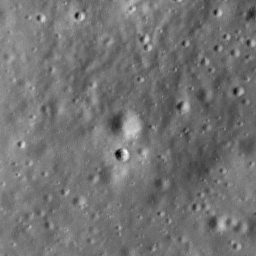
Host type: hard_negative
Lunar coordinates: latitude 9.737, longitude 80.691